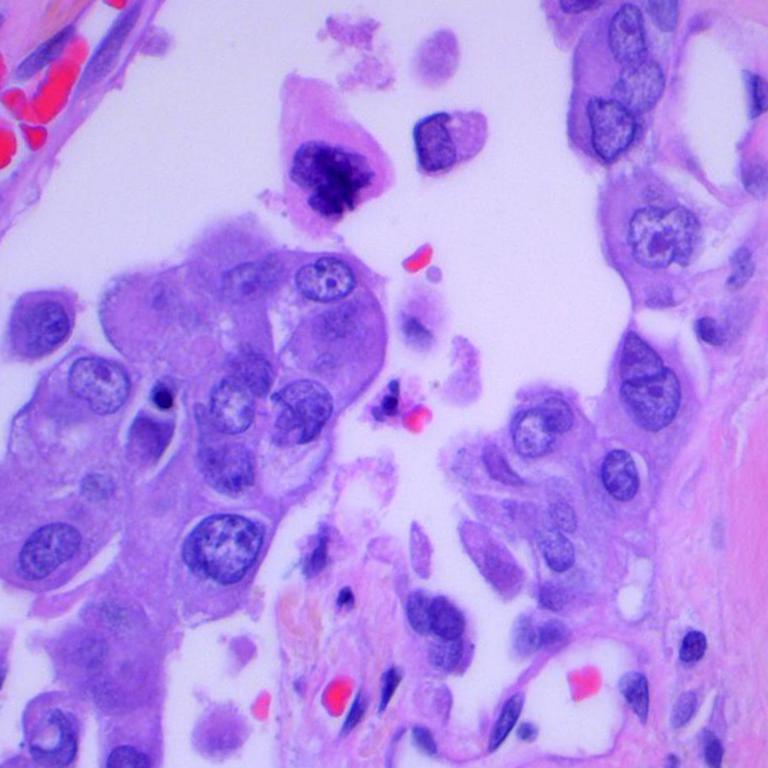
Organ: lung
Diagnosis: adenocarcinomas